Field crop: maize
Growth stage: 2
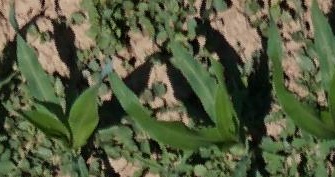
Species: maize